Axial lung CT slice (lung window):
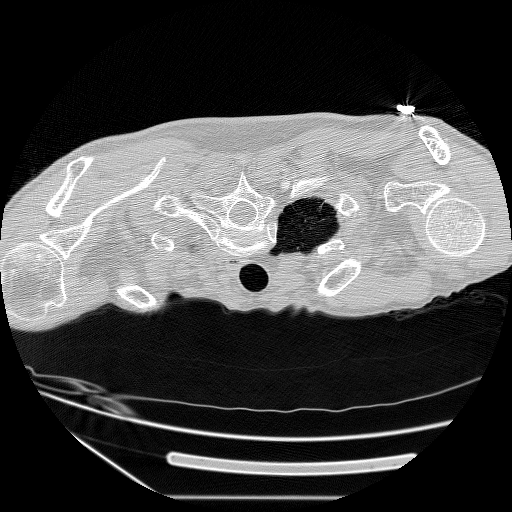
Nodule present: no